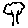
Label: tree